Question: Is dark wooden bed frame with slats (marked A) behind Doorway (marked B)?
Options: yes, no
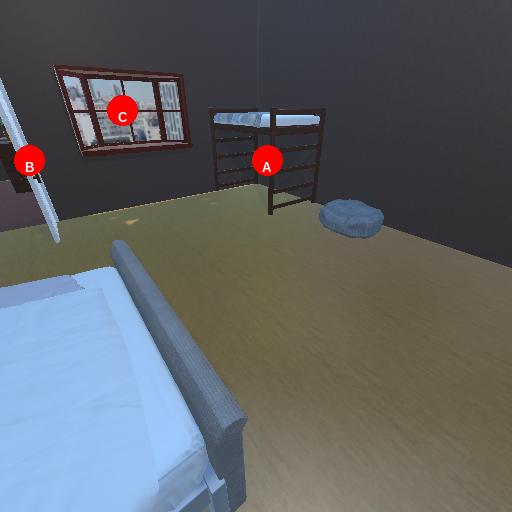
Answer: yes